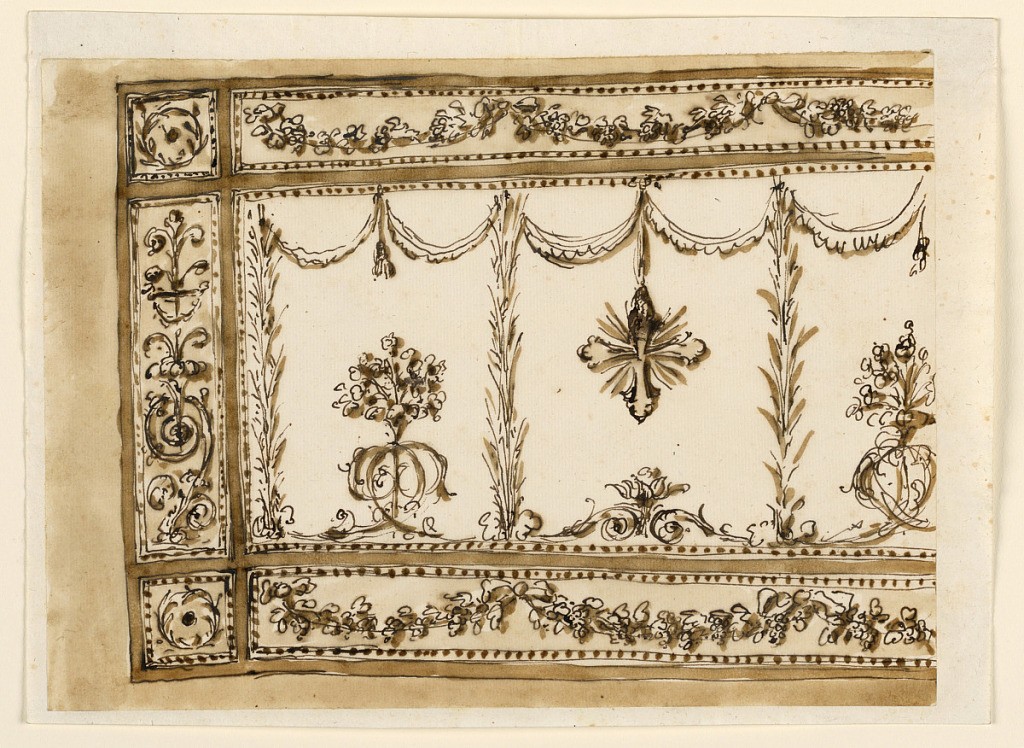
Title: Design for an Embroidered Frontal
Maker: Giuseppe Barberi, Italian, 1746–1809
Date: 1780-1790
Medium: Pen and brown ink, brush and brown wash on lined off-white laid paper
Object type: Drawing
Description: Five-sixth shown. Sheaves are connected above by drapery festoons, below by scrolls to form three compartments. The lateral ones are decorated with plants rising between the scrolls. A cross hangs in the central panel. The framing border is divided into oblongs and squares at the corners. Colored background.